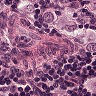
Metastatic tissue present: yes